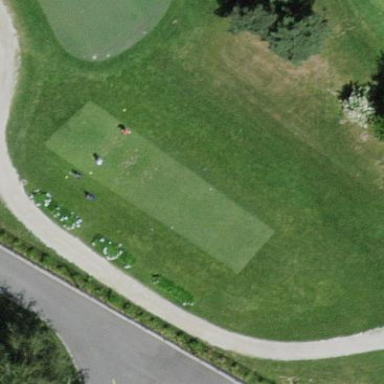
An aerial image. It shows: Golf tee area with grass surface.